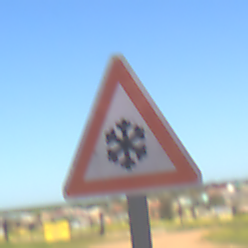
Verkehrszeichen: SchneeOderEisglaette
Umgebung: Outdoor, RoadRail
Tageszeit: MorningAfternoon
Wetter: Clear
Licht: Natural
Jahreszeit: NotSpecified
Kontrast: HighContrast